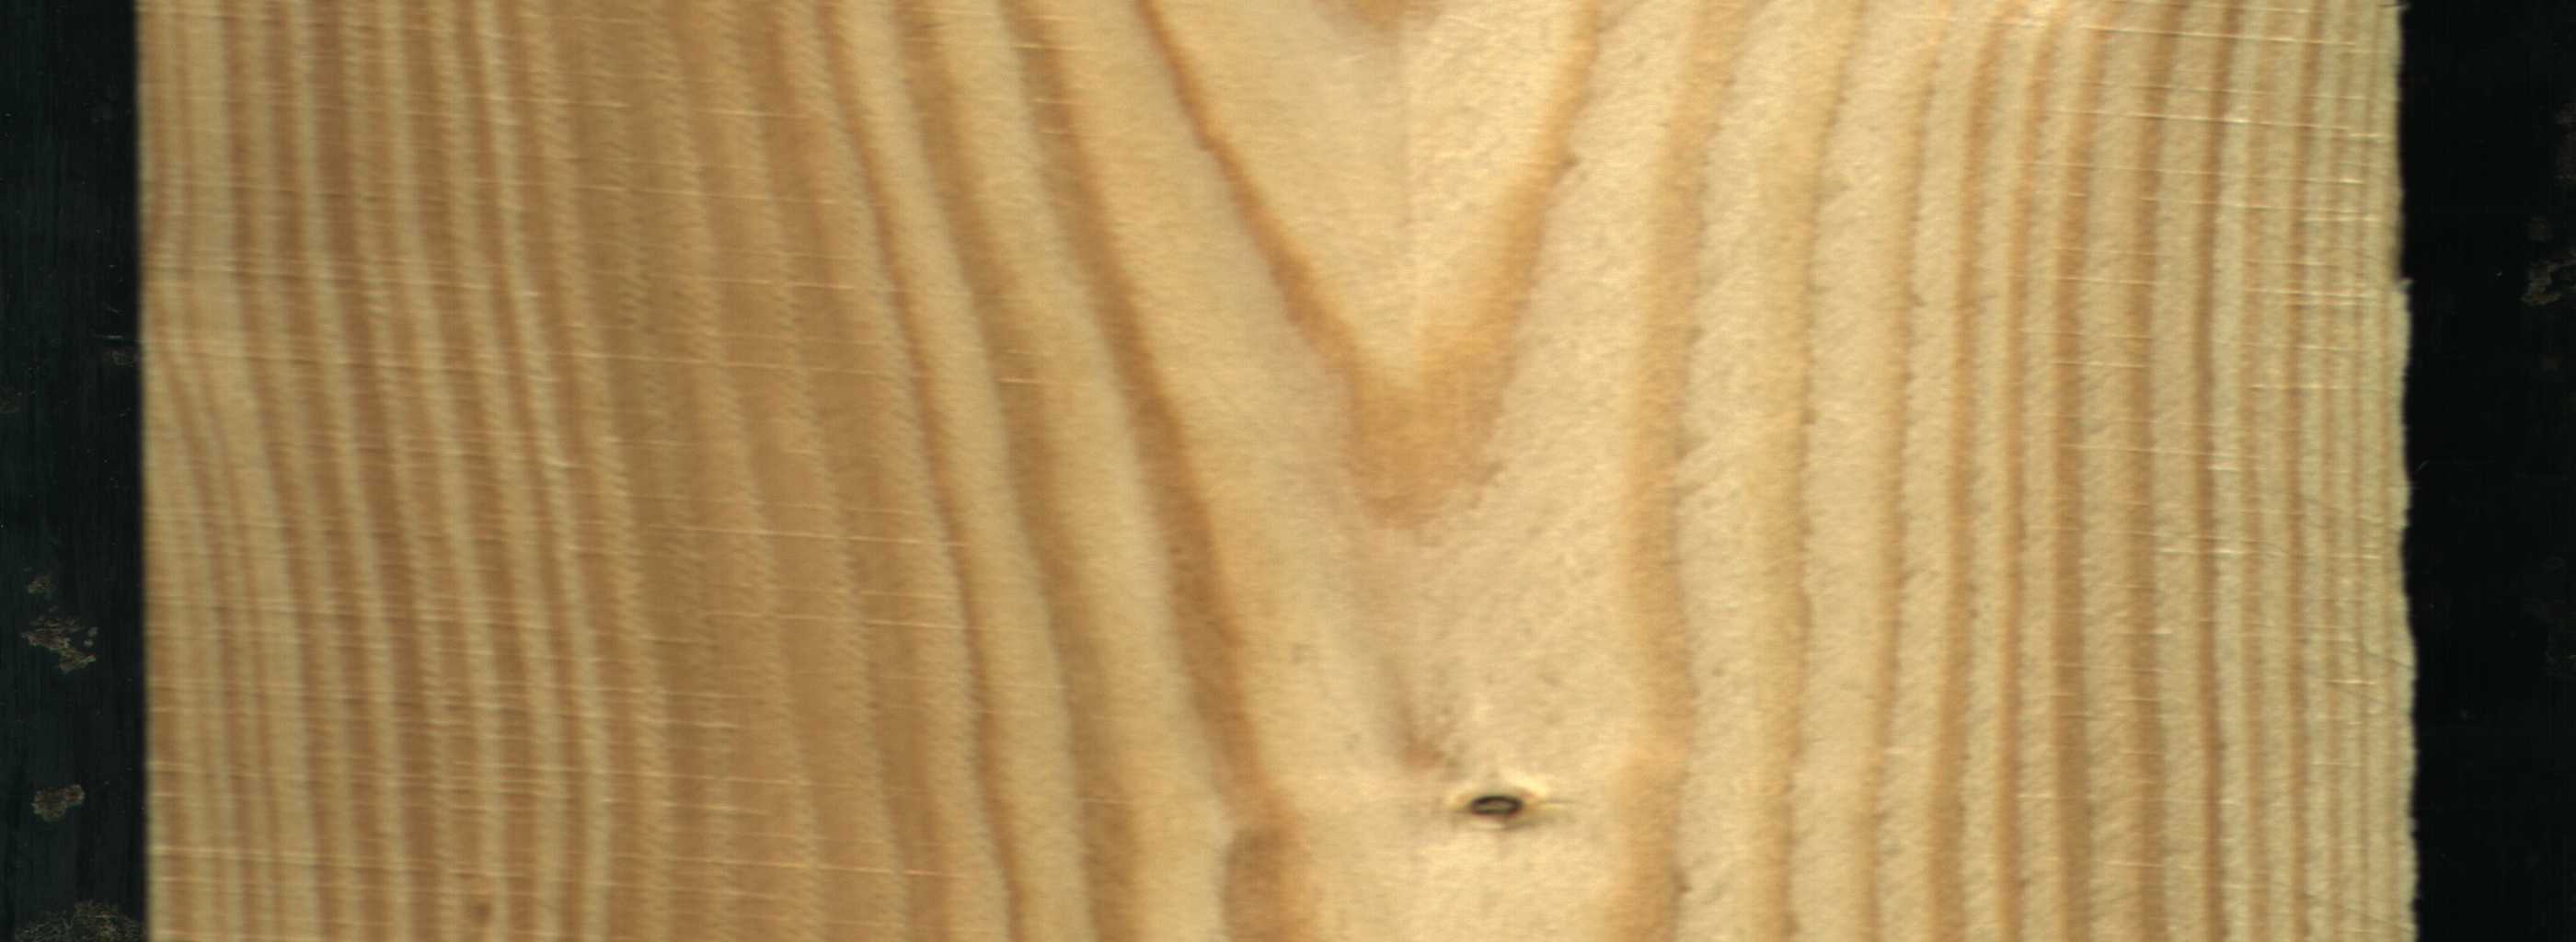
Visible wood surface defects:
Dead_Knot